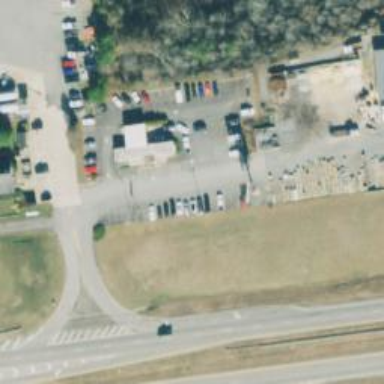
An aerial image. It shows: Car rental facility.